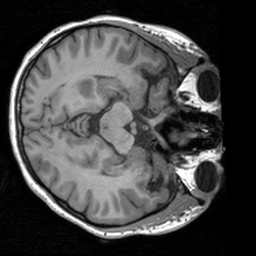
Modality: T1w
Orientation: axial
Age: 21
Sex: female
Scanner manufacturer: siemens
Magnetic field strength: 3 T
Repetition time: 1.9 s
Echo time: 0.00226 s